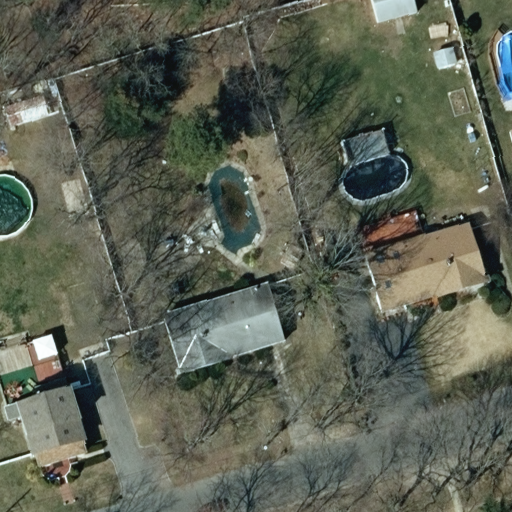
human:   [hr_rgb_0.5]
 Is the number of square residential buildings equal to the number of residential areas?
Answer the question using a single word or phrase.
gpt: no

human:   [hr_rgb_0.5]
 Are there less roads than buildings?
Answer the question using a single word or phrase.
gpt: yes

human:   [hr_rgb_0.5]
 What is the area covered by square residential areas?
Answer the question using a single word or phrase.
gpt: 0m2

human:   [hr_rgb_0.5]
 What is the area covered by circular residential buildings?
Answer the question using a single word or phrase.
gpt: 0m2

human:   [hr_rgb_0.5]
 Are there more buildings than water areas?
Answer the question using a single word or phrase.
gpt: yes

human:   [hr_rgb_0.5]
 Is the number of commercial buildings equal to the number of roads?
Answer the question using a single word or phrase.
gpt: no

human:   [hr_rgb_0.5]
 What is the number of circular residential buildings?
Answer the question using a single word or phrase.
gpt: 0

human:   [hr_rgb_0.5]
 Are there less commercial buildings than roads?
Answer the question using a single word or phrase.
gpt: yes

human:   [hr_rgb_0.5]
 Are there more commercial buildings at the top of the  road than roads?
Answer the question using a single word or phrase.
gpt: no

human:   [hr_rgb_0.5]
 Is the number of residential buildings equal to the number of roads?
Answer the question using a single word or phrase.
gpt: no

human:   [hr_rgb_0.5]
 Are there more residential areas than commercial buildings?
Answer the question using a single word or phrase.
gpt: yes

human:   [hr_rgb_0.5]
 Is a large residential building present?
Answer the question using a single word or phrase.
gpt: no

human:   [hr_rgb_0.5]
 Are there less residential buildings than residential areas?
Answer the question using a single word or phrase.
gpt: no

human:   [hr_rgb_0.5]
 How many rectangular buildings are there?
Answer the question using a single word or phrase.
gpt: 6

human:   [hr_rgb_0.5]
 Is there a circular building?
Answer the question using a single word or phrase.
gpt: no

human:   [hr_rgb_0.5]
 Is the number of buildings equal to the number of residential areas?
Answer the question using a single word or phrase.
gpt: no

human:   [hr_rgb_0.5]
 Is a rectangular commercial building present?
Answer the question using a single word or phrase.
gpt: no

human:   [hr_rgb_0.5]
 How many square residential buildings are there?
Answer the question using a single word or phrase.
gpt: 0

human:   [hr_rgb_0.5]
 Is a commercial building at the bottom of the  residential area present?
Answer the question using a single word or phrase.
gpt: no

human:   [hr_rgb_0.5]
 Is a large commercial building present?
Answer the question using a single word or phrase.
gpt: no

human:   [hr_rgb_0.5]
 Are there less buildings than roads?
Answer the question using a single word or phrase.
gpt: no

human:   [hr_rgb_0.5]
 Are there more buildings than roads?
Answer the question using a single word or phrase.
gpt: yes

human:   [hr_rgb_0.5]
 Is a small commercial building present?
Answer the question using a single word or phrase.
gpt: no

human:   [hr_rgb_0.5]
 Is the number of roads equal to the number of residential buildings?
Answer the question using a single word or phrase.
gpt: no

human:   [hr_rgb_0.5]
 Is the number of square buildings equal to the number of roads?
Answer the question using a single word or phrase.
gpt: no

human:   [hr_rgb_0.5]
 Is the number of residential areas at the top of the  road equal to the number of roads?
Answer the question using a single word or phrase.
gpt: yes

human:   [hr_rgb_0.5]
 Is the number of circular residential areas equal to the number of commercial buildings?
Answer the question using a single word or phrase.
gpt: yes

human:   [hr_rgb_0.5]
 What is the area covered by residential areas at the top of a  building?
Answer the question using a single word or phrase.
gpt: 10621m2

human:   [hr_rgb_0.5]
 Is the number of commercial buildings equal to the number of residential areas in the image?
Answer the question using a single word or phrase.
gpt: no

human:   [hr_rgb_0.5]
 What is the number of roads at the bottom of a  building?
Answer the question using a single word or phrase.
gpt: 1

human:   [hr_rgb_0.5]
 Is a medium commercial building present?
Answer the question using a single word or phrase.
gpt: no

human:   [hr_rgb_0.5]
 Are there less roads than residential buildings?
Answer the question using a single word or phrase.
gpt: yes

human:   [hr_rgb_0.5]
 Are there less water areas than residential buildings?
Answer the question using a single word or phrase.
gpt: yes

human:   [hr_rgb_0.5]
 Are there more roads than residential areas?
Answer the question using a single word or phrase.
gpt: no

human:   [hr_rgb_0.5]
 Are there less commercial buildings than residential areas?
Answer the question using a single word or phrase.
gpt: yes

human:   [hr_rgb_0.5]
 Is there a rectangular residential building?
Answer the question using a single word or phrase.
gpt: yes